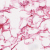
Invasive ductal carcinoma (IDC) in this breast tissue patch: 0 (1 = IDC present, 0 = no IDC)